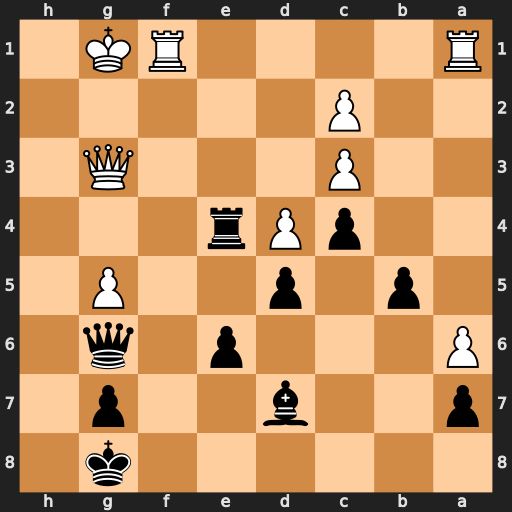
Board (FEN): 6k1/p2b2p1/P3p1q1/1p1p2P1/2pPr3/2P3Q1/2P5/R4RK1
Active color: b
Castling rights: -
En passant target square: -
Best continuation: e5 Rae1 Rg4 Qxg4 Bxg4